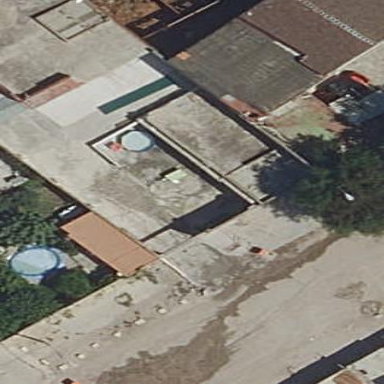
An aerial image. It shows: Residential building.